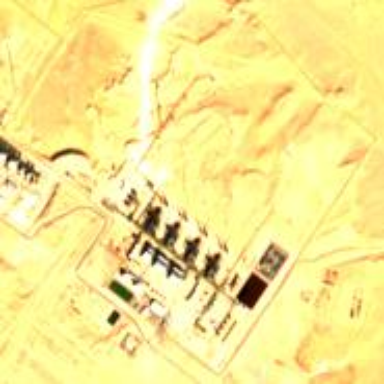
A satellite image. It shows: Industrial area dedicated to gas activities.